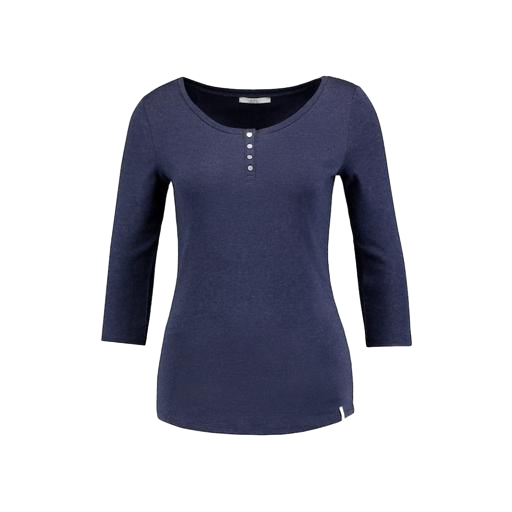
henley shirt, blue t-shirt only macy, blue henley tee, white background